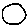
Label: circle